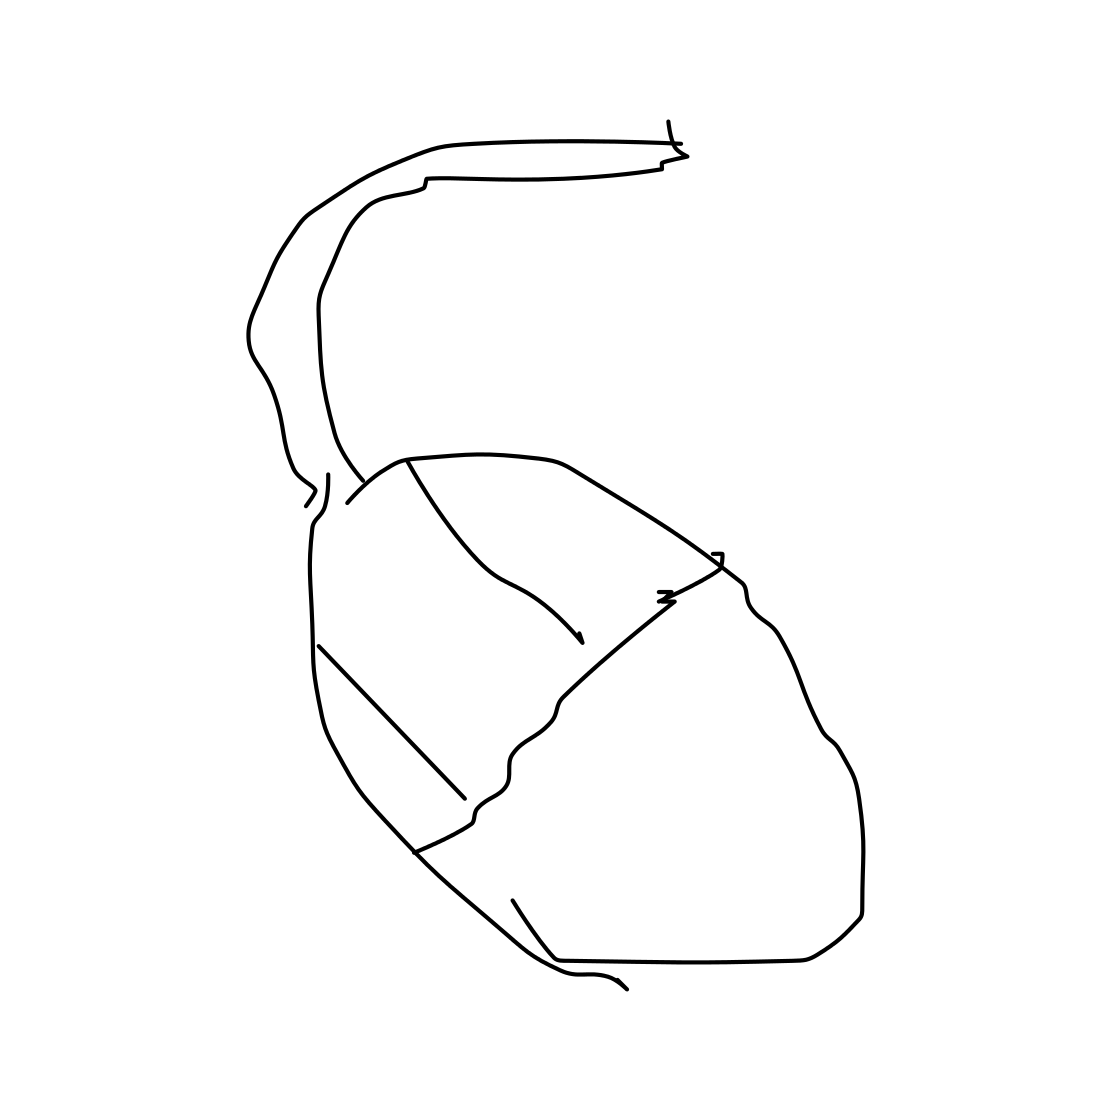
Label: computer-mouse